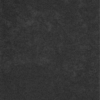
Label: dusty